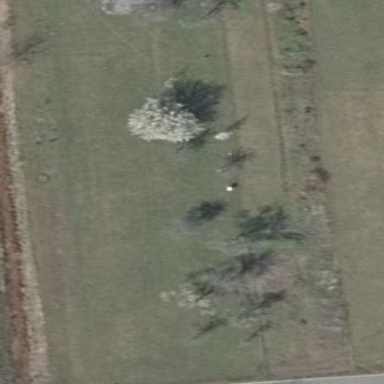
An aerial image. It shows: Beautiful meadow orchard.